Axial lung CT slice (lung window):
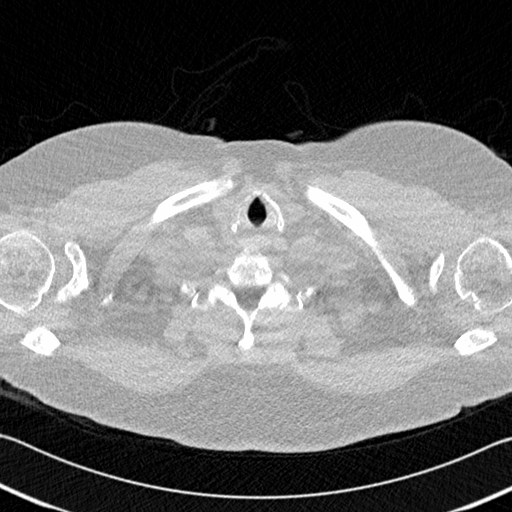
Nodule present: no